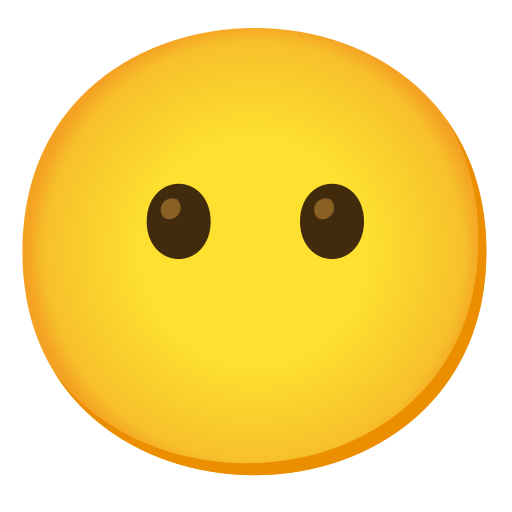
Emoji: 😶